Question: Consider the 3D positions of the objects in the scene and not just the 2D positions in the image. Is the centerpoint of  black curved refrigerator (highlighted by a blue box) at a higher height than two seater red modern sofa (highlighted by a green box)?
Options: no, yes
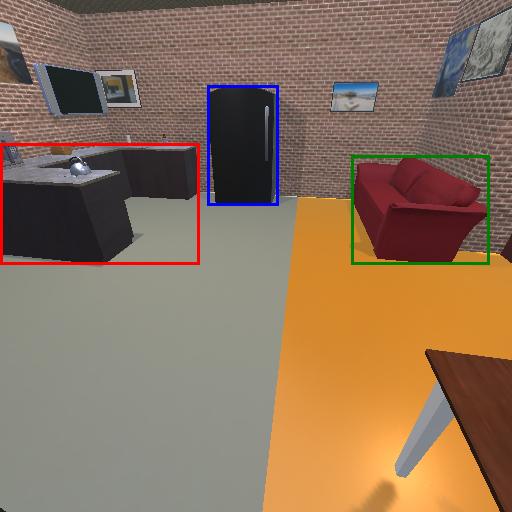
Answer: no